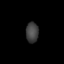
Tissue: lung
Cell type: Fibroblasts
Senescence score: 0.6029
Nuclear area (px): 251
Mean DAPI intensity: 64.139